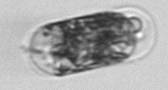
Label: Hemiaulus